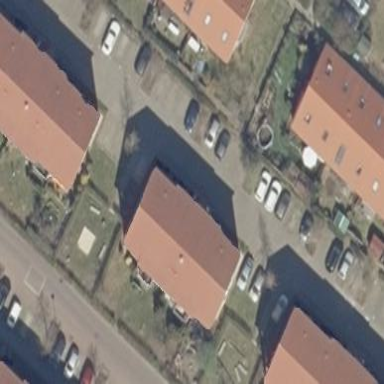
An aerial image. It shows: Image showing building with apartments.